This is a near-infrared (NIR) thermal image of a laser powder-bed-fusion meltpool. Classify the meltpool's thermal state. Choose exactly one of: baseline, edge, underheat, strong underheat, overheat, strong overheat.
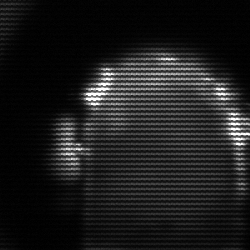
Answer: baseline